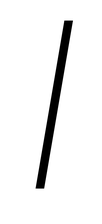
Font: Roboto-Italic_ExtraLight_Italic